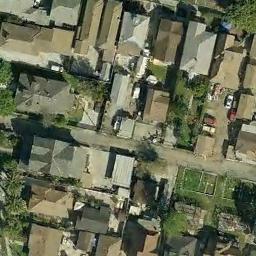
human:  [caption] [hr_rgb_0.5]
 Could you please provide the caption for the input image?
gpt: In densely populated areas there are many roads and neatly arranged houses and trees as well as large lawns and many vehicles .

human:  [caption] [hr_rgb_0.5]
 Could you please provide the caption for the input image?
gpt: The dense residential is next to the road and some trees .

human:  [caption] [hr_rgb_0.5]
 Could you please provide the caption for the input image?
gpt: There are several paths around the house .

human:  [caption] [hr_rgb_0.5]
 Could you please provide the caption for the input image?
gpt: A dense residential area has some lawns and lots of houses arranged neatly .

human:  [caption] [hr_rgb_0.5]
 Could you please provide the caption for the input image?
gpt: There are some yellow buildings on dense residential area .